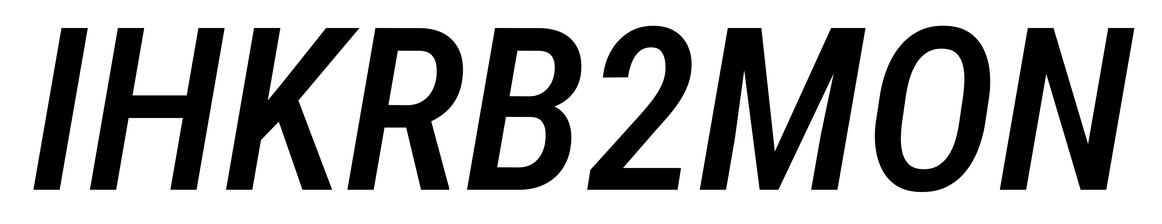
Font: Roboto-Italic_Condensed_Medium_Italic